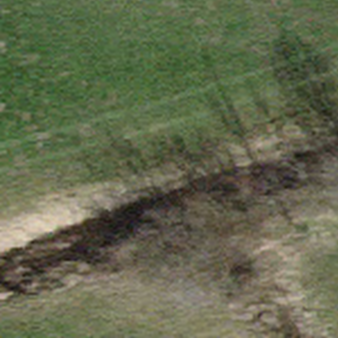
Label: other